Interaction volume radius: 5 \u00c5
Interaction volume height: 10 \u00c5
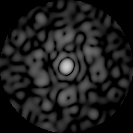
Disorder parameter: 0.8033